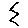
Label: zigzag